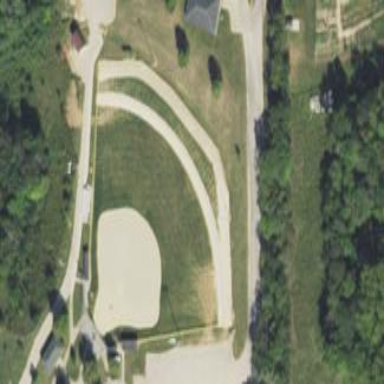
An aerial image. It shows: Baseball pitch for leisure land activities.